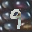
Label: 9